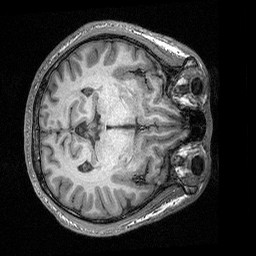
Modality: T1w
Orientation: axial
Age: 22
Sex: male
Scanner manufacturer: siemens
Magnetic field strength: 3 T
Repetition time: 2.53 s
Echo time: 0.00309 s